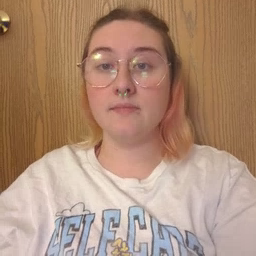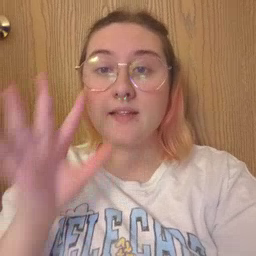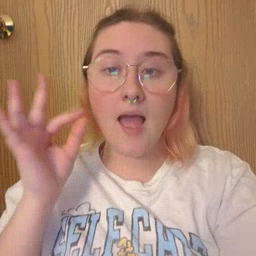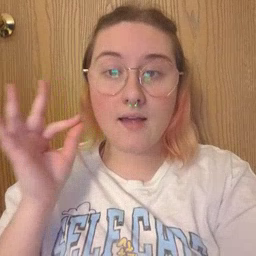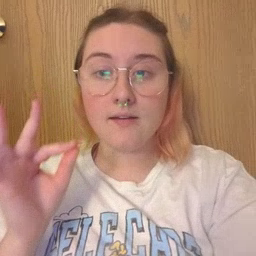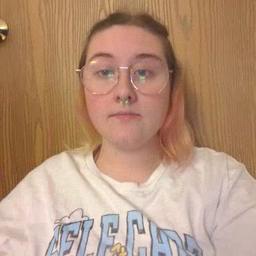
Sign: cat